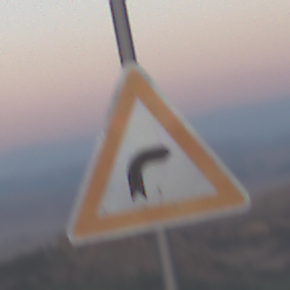
Verkehrszeichen: KurveRechts
Umgebung: Outdoor, Nature
Tageszeit: SunriseSunset
Wetter: Clear
Licht: Natural
Jahreszeit: NotSpecified
Kontrast: LowContrast